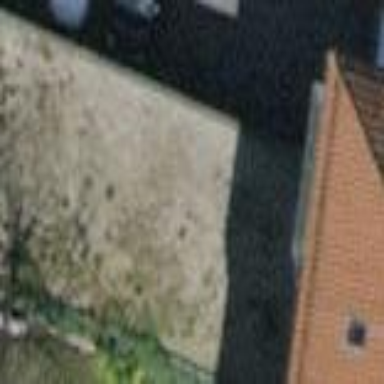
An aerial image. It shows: Garage.